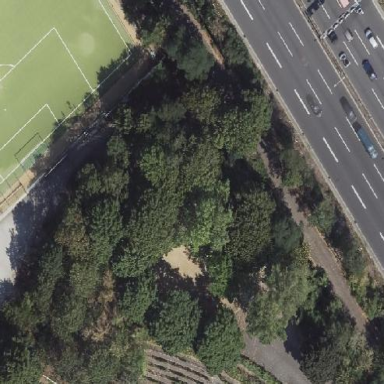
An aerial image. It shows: Athletics pitch designated for leisure land.